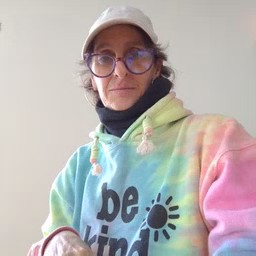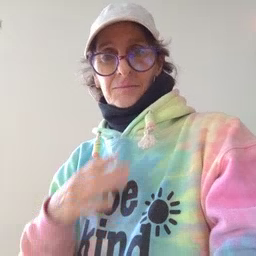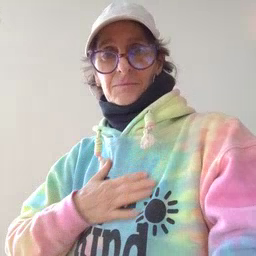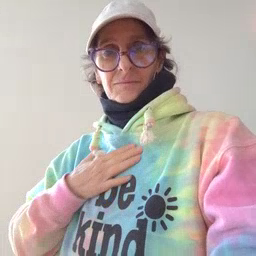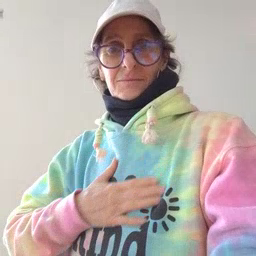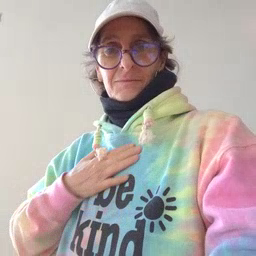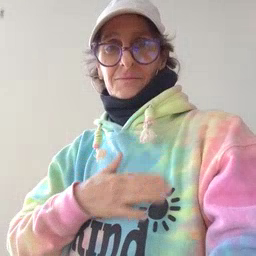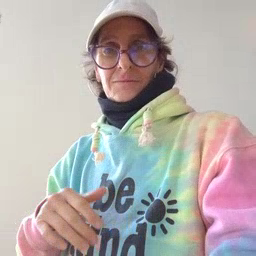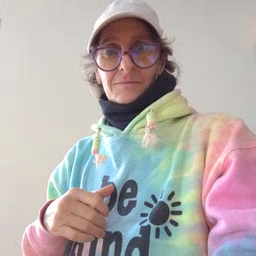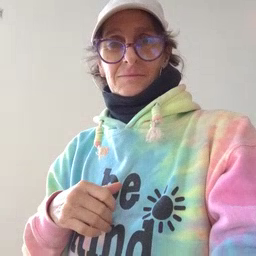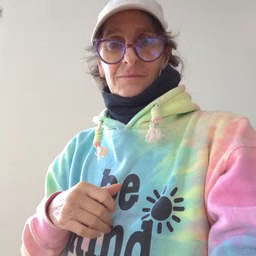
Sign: please